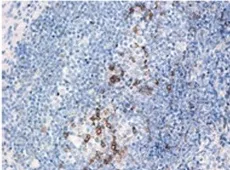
Pituitary gland serial sections from a representative area of the patient's pituitary biopsy. Pituitary gland serial sections from a representative area of the patient's pituitary biopsy, showing the most relevant immune-histopathological findings. Note the germinal center consisting of CD20+ B cells and peripheral CD3+ T cells (classified as T lymphocytes). Both CD4+ (helper) and CD8+ (cytotoxic) lymphocytes were found, as well as abundant macrophages (CD68+). T-regulatory cells were present in germinal centers and in the periphery (Foxp3+ and PD1+). Interleukin (IL)-17 staining was found not only in infiltrating lymphocytes but also in cells of pituitary origin in both hypophysitis and normal pituitary (data not shown). PD1. Sections. As 20x.
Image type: pathology (immunostaining)